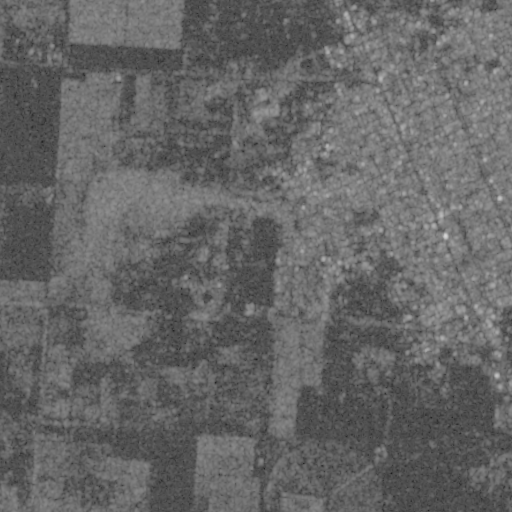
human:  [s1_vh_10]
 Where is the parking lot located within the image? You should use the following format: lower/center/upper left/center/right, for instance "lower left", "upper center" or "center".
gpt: The parking lot is located in the upper right of the image.
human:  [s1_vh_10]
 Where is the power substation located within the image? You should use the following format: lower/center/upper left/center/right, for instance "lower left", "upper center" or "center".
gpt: The power substation is located in the lower right of the image.
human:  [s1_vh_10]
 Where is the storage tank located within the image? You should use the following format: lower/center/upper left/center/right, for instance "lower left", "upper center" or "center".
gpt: The storage tank is located in the center right of the image.
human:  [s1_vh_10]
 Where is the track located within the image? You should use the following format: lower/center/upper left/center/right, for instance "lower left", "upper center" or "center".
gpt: The track is located in the upper right of the image.
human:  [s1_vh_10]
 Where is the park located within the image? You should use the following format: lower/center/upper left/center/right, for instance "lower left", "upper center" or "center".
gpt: There is no park in the image.

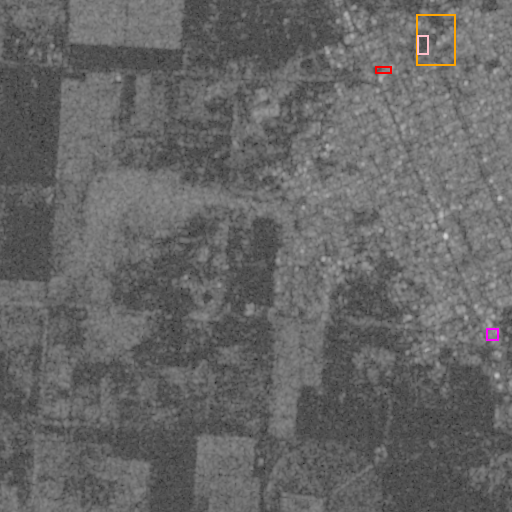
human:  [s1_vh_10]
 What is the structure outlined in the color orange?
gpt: The structure outlined in orange is a park.
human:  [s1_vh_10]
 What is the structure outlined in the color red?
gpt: The structure outlined in red is a parking lot.
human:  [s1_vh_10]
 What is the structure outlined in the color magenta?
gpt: The structure outlined in magenta is a power substation.
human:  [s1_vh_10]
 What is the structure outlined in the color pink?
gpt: The structure outlined in pink is a track.
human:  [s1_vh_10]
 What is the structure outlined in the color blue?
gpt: There is no blue outline.